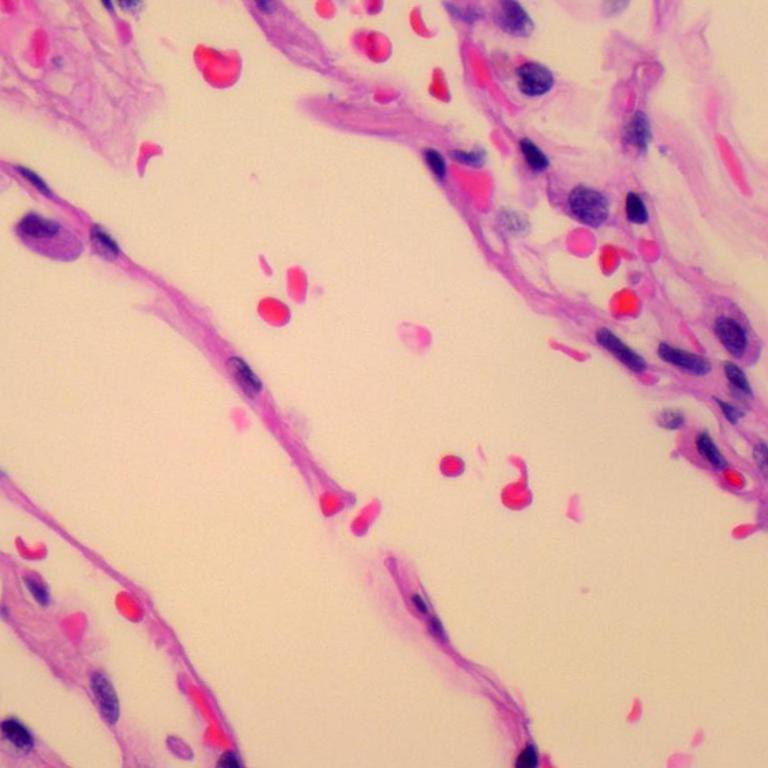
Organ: lung
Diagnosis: benign